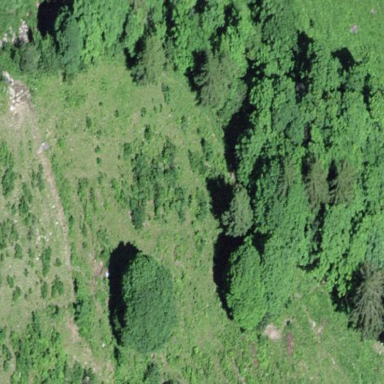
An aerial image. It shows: Forest area.